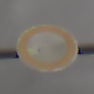
Verkehrszeichen: VerbotFahrzeugeAllerArt
Umgebung: Outdoor, Nature
Tageszeit: Midday
Wetter: Overcast
Licht: Natural
Jahreszeit: NotSpecified
Kontrast: LowContrast